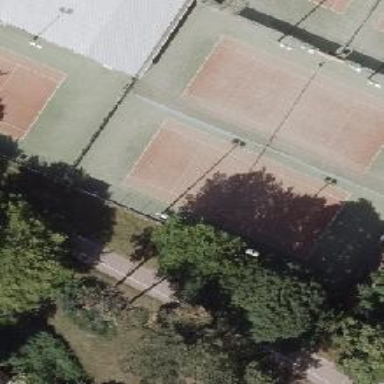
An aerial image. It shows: Tennis court with tartan surface.